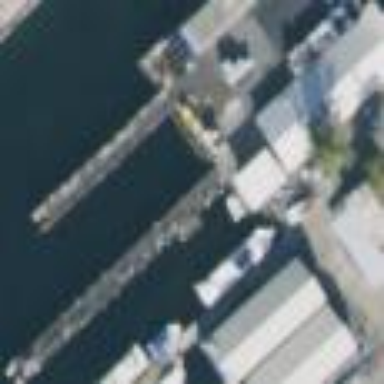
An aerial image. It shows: Man-made pier.